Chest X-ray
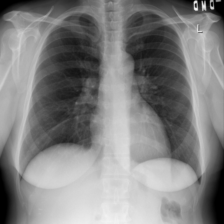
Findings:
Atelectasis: negative
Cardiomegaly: negative
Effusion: negative
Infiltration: negative
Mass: negative
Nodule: positive
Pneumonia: negative
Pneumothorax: negative
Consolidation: negative
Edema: negative
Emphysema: negative
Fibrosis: negative
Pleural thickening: negative
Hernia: negative